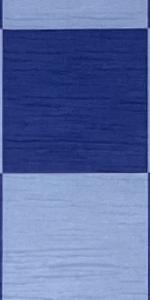
Label: Empty